Chest X-ray:
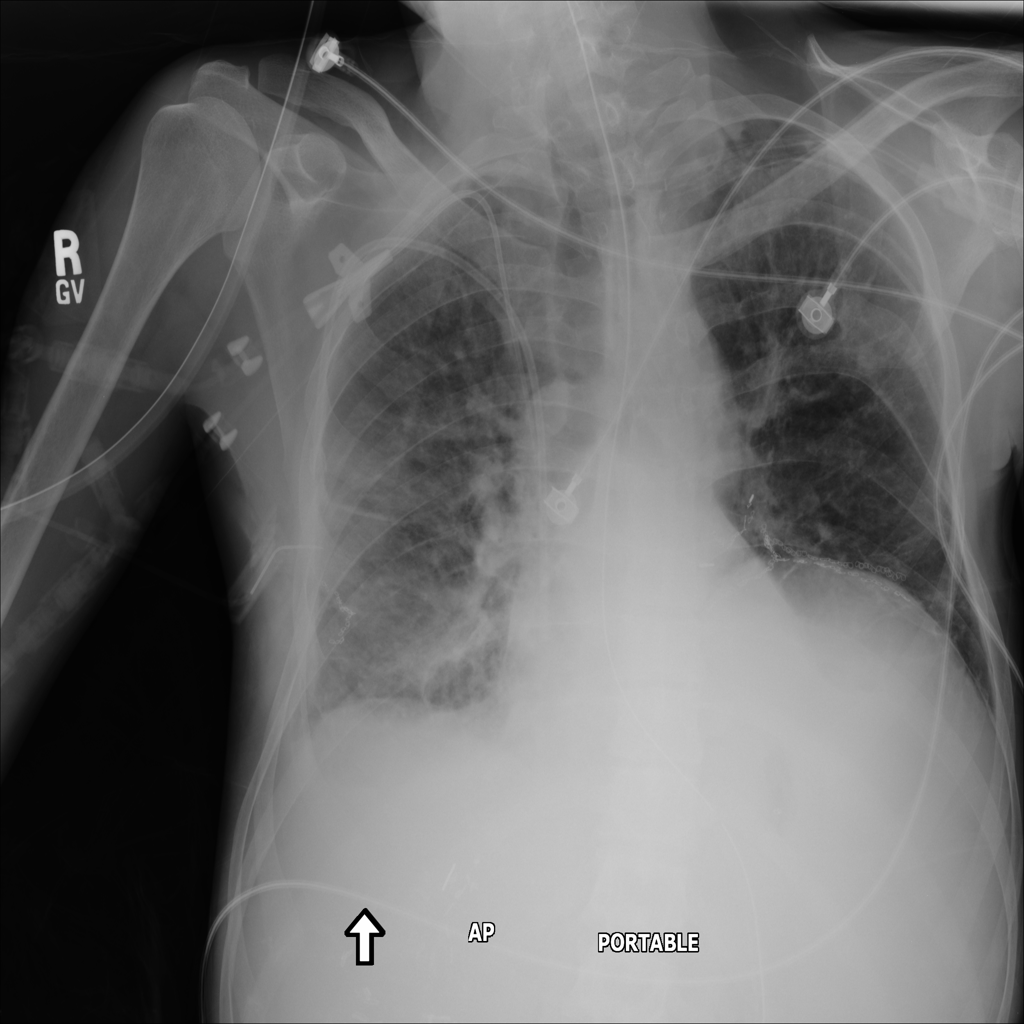
Findings: Consolidation, Fibrosis, Effusion
No abnormal finding: no